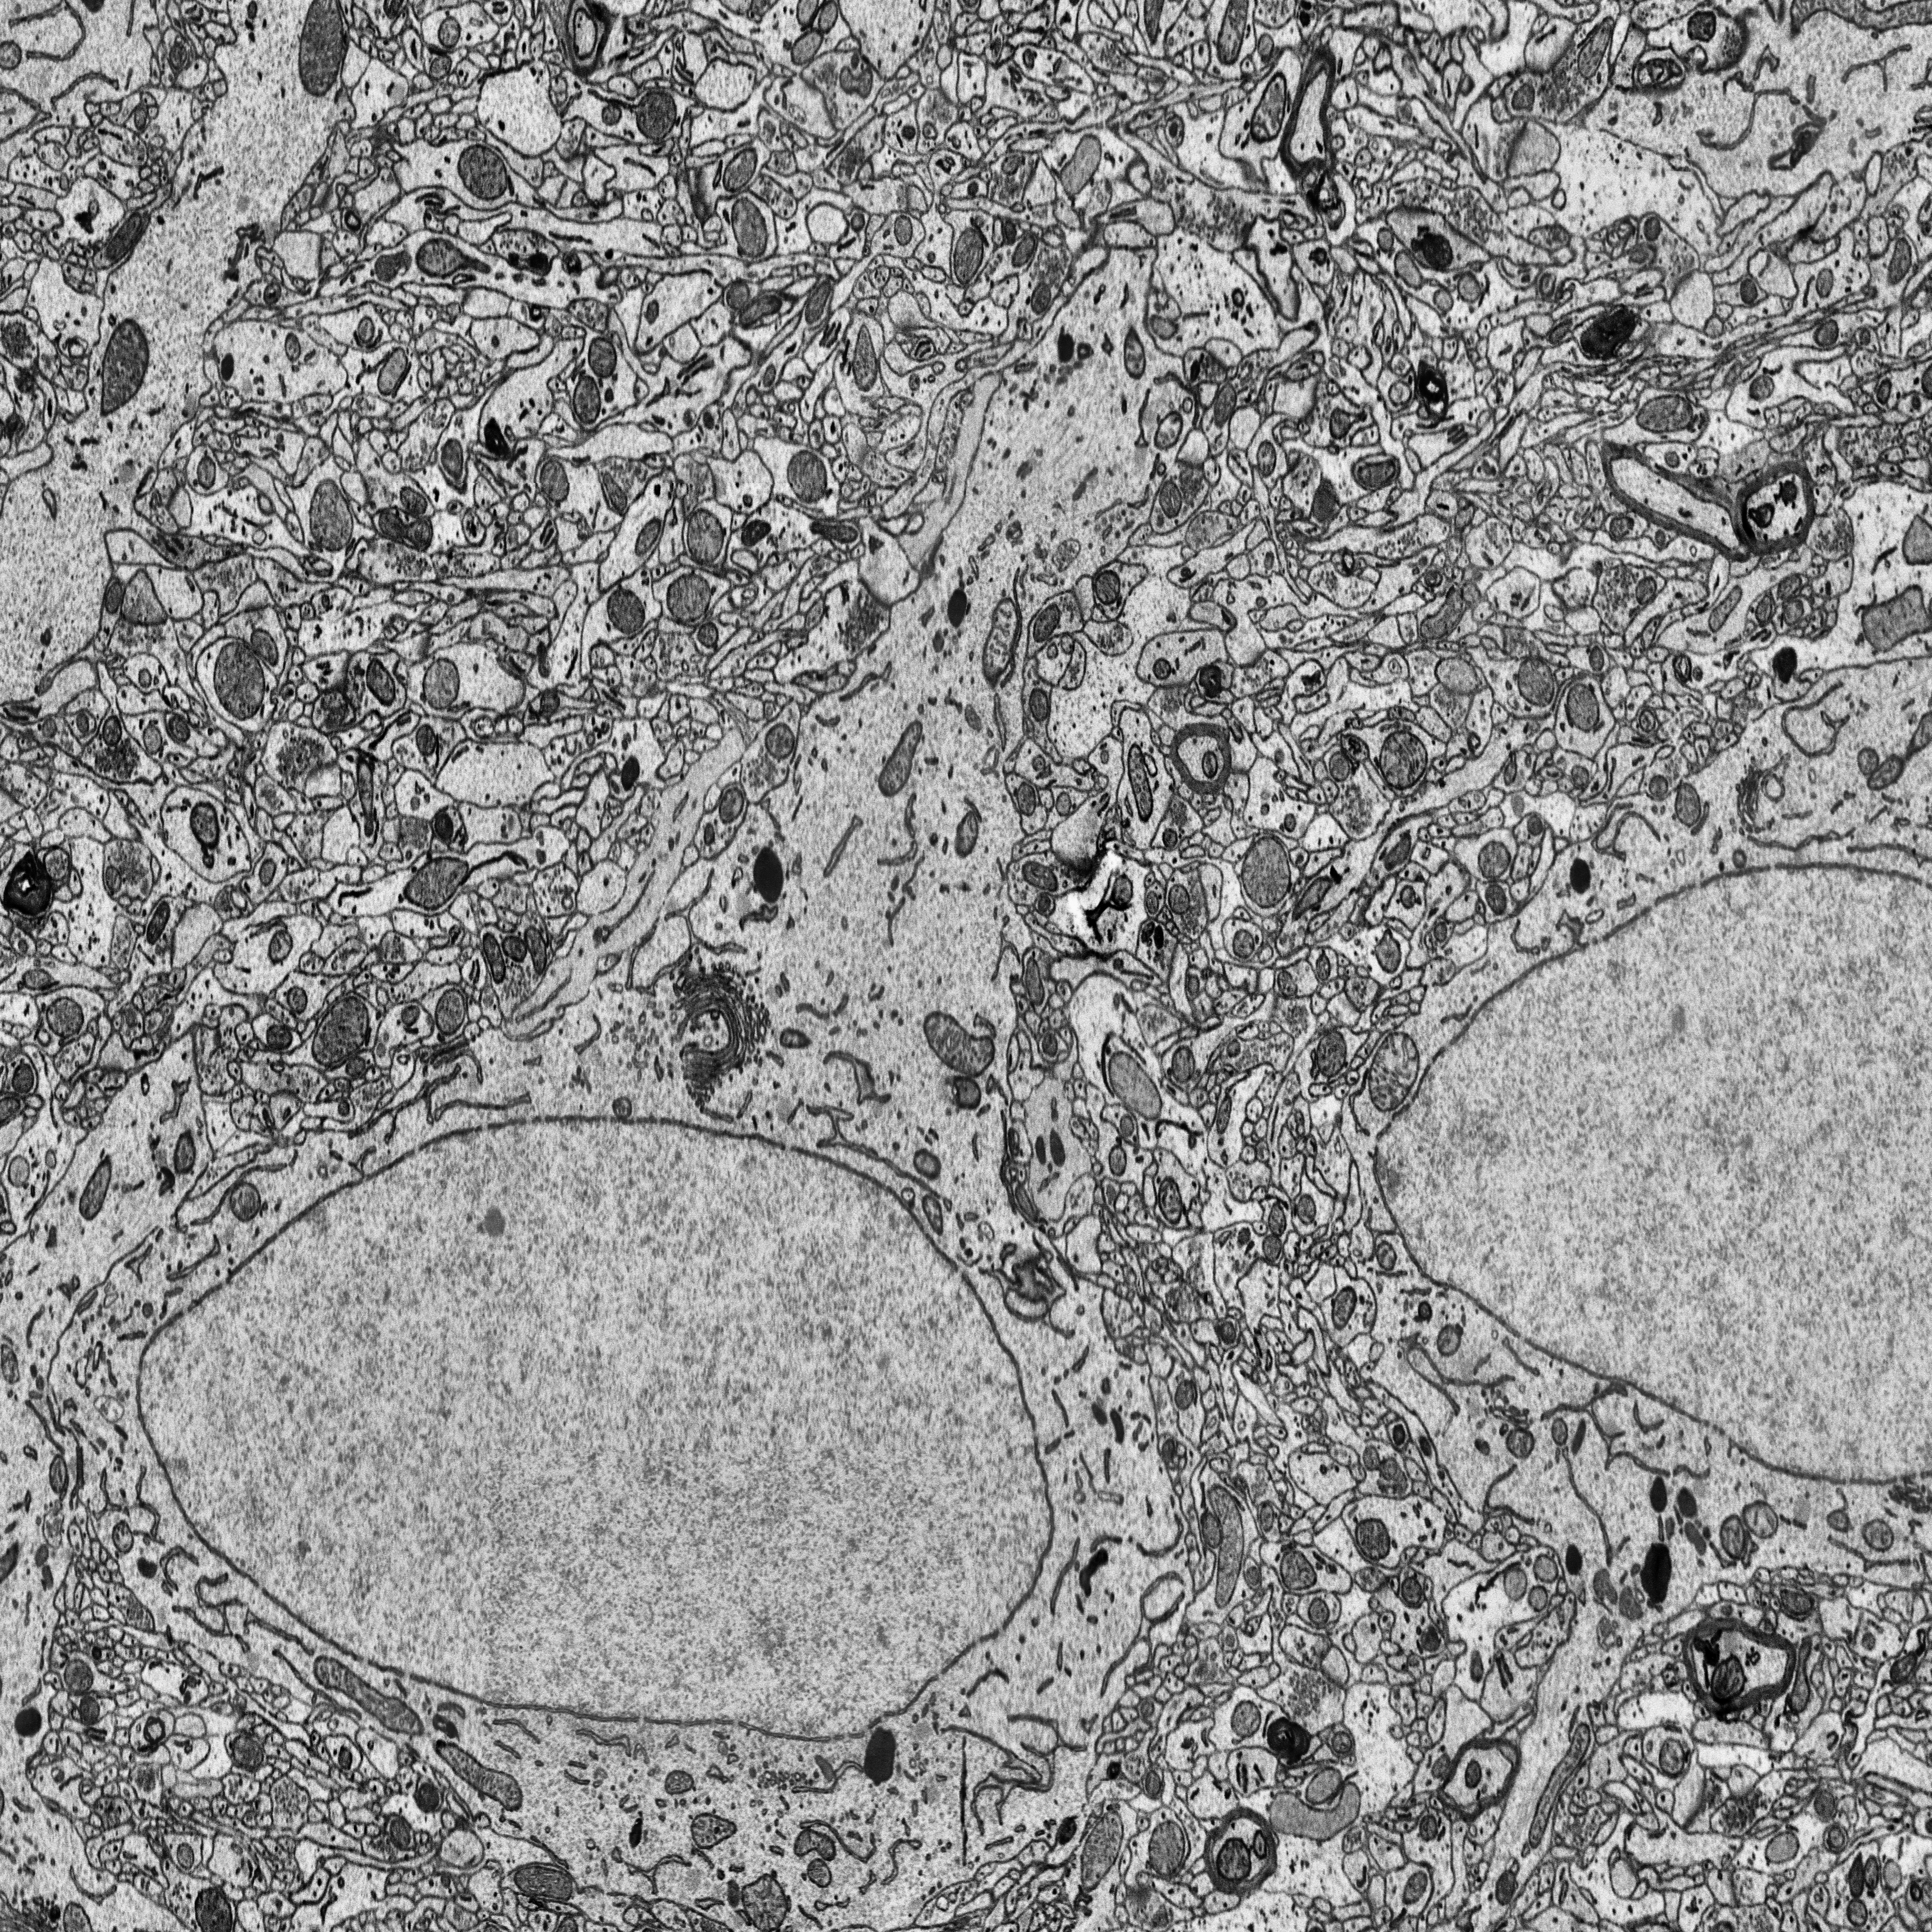
Electron microscopy slice of rat cortex tissue
Slice depth (z): 384
Mitochondria instances in slice: 345